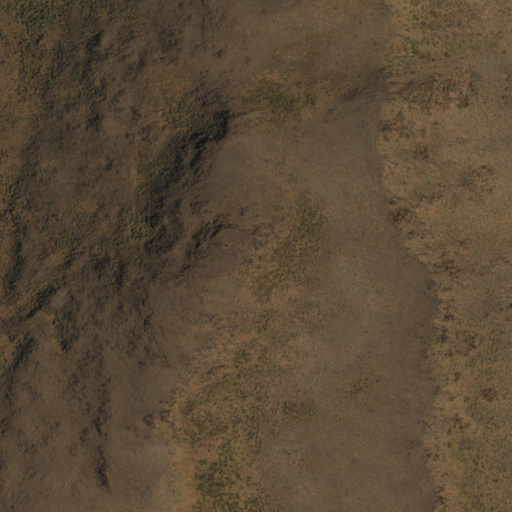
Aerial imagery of mountain in Nevada named Carson Table Summit containing only shrub